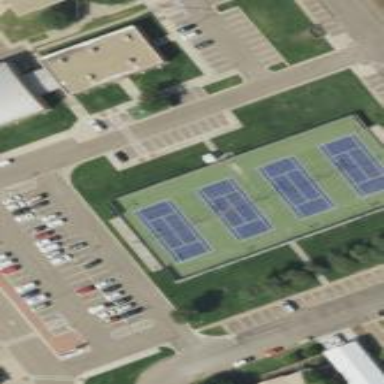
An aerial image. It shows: Tennis court in leisure pitch.